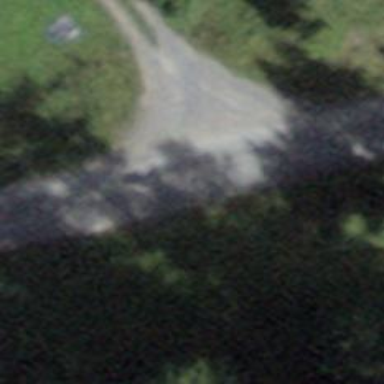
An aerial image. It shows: Unpaved track with grade2 surface.